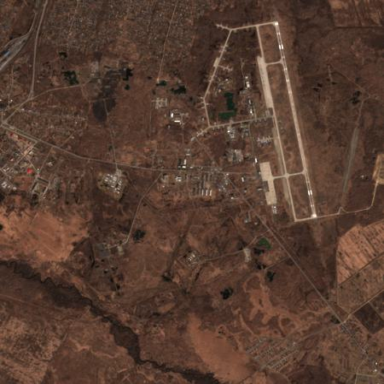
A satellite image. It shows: Military airfield classified as public aerodrome.